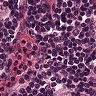
Metastatic tissue present: yes